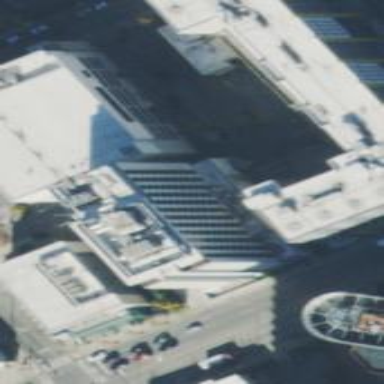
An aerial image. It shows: Hotel building.